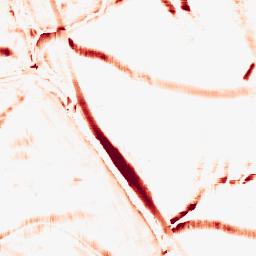
Category: morphological
Decomposition family: morphological_square
Decomposition parameters: operation: opening
size: 15
Upsampling method: lanczos
Upsampling parameters: scale: 4
Upsampling scale: 4